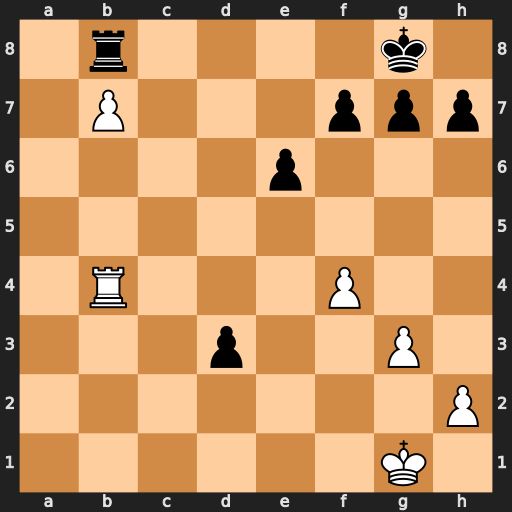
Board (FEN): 1r4k1/1P3ppp/4p3/8/1R3P2/3p2P1/7P/6K1
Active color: w
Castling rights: -
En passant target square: -
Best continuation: Rc4 f6 Rc8+ Kf7 Rxb8